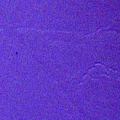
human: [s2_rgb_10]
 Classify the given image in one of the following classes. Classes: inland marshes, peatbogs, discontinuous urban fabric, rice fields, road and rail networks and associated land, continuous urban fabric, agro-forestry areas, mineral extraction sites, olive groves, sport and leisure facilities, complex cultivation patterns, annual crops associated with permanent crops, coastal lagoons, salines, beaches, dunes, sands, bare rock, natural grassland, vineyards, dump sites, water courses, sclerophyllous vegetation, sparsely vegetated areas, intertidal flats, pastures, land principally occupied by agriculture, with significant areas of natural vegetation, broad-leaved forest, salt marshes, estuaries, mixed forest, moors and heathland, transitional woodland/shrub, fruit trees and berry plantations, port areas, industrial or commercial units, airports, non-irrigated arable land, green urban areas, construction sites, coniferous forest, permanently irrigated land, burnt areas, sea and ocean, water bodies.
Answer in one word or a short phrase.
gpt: water bodies